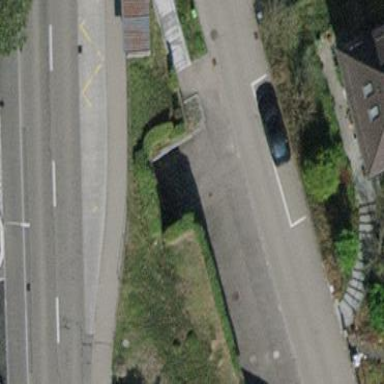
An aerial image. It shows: Group of garages.